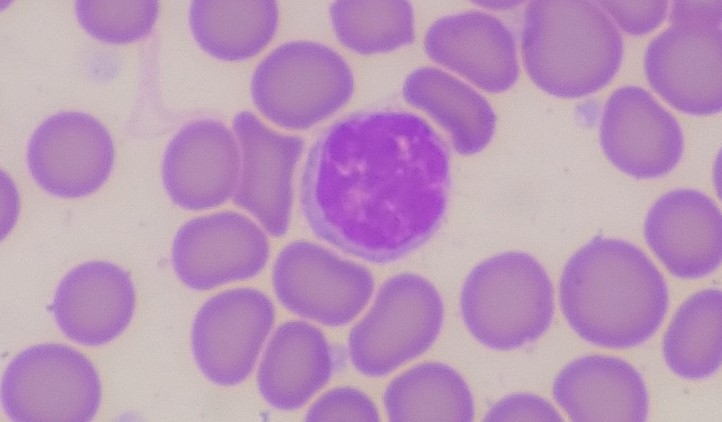
White blood cell type: Lymphocyte